Question: I need to write a macro such that: I fill in A1 with a black color. Then as I run the macro, A2 should be a little lighter, A3 even lighter... etc until A20 is white. "F5" cell value should control the degree of gradient exponent.
The current code changes the color proportionally. When I change values in "F5" (e.g. from 1 to 0.7), what happens is that ALL of those 20 cells ("A1:A20") become EQUALLY darker. And the last cell A20 is not white anymore.
However, I need my fist cell "A1" to be black and the last cell "A20" to be white And, the distribution of color for the cells should be EXPONENTIAL, i.e. the darkness difference between A1 and A2 should be TWO times (if "F5"==2) as large as the darkness difference between A3 and A2, etc...
'''
Sub Macro3()
Dim firstCell As Range 'the first cell, and the cell whose color will be used for all others.
Dim cellColor As Long 'the cell color that you will use, based on firstCell
Dim allCells As Range 'all cells in the column you want to color
Dim c As Long 'cell counter
Dim tintFactor As Double 'computed factor based on # of cells.
Dim contrast As Double 'double precision factor for changing the contrast 0= none higher is more
Set firstCell = Range("A1")
cellColor = firstCell.Interior.Color
contrast = Range("F5").Value
Set allCells = Range("A1:A20")
For c = allCells.Cells.Count To 1 Step -1
allCells(c).Interior.Color = cellColor
allCells(c).Interior.TintAndShade = _
contrast * (c - 1) / (allCells.Cells.Count -1)
Next
'''
I can't figure out, what function should I implement above so that the
change in color would be exponential, as I change the value for the varialbe 'contrast' in "F5"?
// AND
'''
Private Sub Worksheet_Change(ByVal Target As Range)
If Not Intersect(Target, Range("F5")) Is Nothing Then
Call Macro3
End If
End Sub
'''

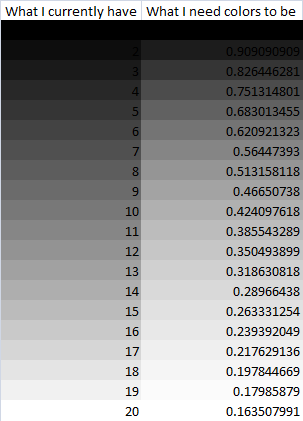
Answer: You can't have both "the next cell is twice as white" and "the first cell is black and the last cell is white". What you are looking for is something called a "gamma function" - a degree of scaling of numbers from 0 to 255 where the rate at which they get lighter depends on a factor (sometimes called the gamma).
In its basic form, you can use something like:
'''
contrast = ((cellNum-1)/(numCells-1))^gamma
'''
Now, if your gamma is 1, the scaling will be linear. When gamma > 1, the intensity will increase more quickly for the last few cells. When it's less than 1, it will change quickly for the first few cells.
I am assuming in the above that the 'cellNum' goes from 1 to 20, and that 'numCells' is 20. This value of contrast, in the '.TintAndShade' expression you were using, should give you the effect you are looking for. 'gamma' does not need to be an integer, but if it's < 0 you will get contrast > 1, and that will give you strange results (all white, I imagine).
By the way - rename your macro3 to something more sensible ('adjustContrast'), and call it with the value of F5 as a parameter:
'''
Private Sub Worksheet_Change(ByVal Target As Range)
If Not Intersect(Target, Range("F5")) Is Nothing Then
adjustContrast Target.Value
End If
End Sub
'''
and
'''
Sub adjustContrast(gamma)
... etc
'''
Since it was clear from your comment that I wasn't explicit enough in my original posting, here is complete code, and the results it gives me. Note - this is code to demonstrate the effect of changing gamma on the display, not the exact code you want to use (for example, I loop over four columns and have four different values of gamma):
'''
Sub applyGamma()
Dim ii, jj As Integer
Dim contrast As Double
Dim cellColor, fontColor, fontInvColor As Long
Dim allCells As Range
Dim gamma As Double
On Error GoTo recovery
Application.ScreenUpdating = False
Set allCells = [A2:A21]
' default formatting taken from cell A1
cellColor = [A1].Interior.Color
fontColor = [A1].Font.Color
fontInvColor = <PHONE> - fontColor ' use the "inverse" color... sloppy way to always see the numbers
For jj = 1 To 4
Set allCells = allCells.Offset(0, 1)
gamma = Cells(1, jj + 1).Value ' pick gamma from the column header
For ii = 1 To 20 ' loop over all the cells
contrast = ((ii - 1) / 19) ^ gamma ' pick the contrast for this cell
allCells.Cells(ii, 1).Interior.Color = cellColor
allCells(ii, 1).Interior.TintAndShade = contrast
If contrast > 0.5 Then allCells.Cells(ii, 1).Font.Color = fontInvColor Else allCells(ii, 1).Font.Color = fontColor
Next ii
' repeat for next column:
Next jj
recovery:
Application.ScreenUpdating = True
End Sub
'''
Before I run the code, my screen looks like this (the values in the cells are computed contrast values for the given gamma):

After running it, it looks like this:

As you can see, I added an additional "feature": the coloring of the font is changed to keep things visible. This assumes, of course, that the "template cell" (in my case, 'A1') has good contrast between font and fill colors.